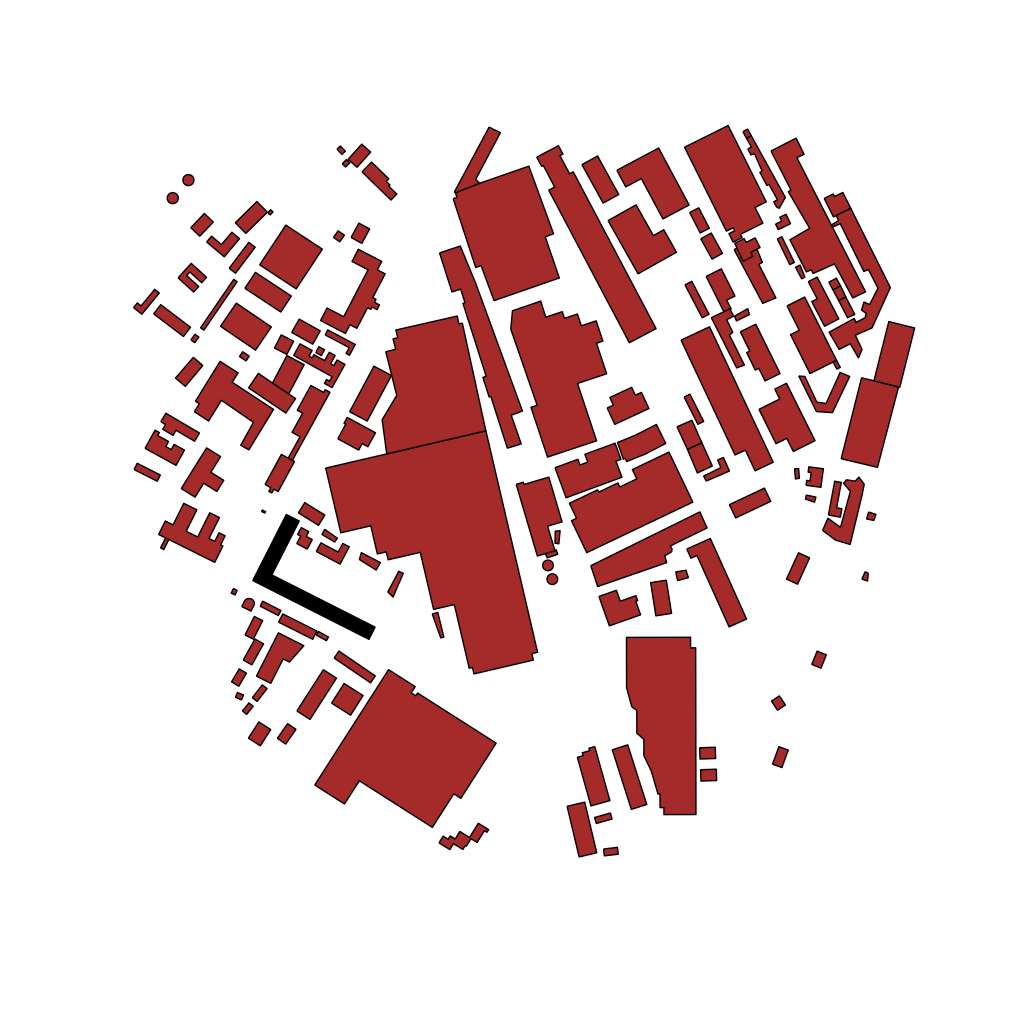
Tags: overhead vector_map, business, industrial, recreation, residential, special, individual_rise, low_rise, medium_rise, density_1, Building, Facility, 1.0 km²